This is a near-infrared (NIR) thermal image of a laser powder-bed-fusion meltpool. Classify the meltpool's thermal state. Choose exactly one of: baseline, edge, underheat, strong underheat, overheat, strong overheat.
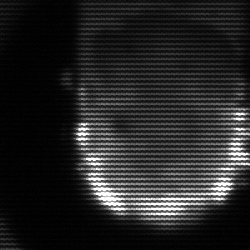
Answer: baseline